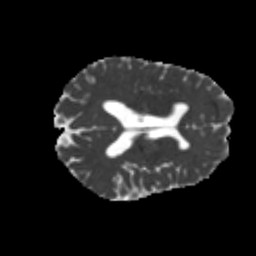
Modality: MD
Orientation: axial
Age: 22
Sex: female
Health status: healthy
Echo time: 0.074 s